Question: I created a bar chart of 10 football clubs with highest and 10 with the lowest FIFA ratings.
I plotted both on the same figure this way:
'''
grouped_top=df.groupby("club_name")["overall"].mean().reset_index().sort_values("overall",ascending=False).head(10)
grouped_bottom=df.groupby("club_name")["overall"].mean().reset_index().sort_values("overall",ascending=False).tail(10)
unioned=pd.concat([grouped_top,grouped_bottom])
unioned.plot(kind="bar",x="club_name",y="overall",xlabel="",figsize=(15,5))
plt.show()
'''
The result is this:

But I want to top 10 and bottom 10 columns to have different colors. For example first 10 columns to be red and last 10 blue color. Also I want my chart to have a legend that explains which color corresponds to which.
I hope there is a way of doing this.
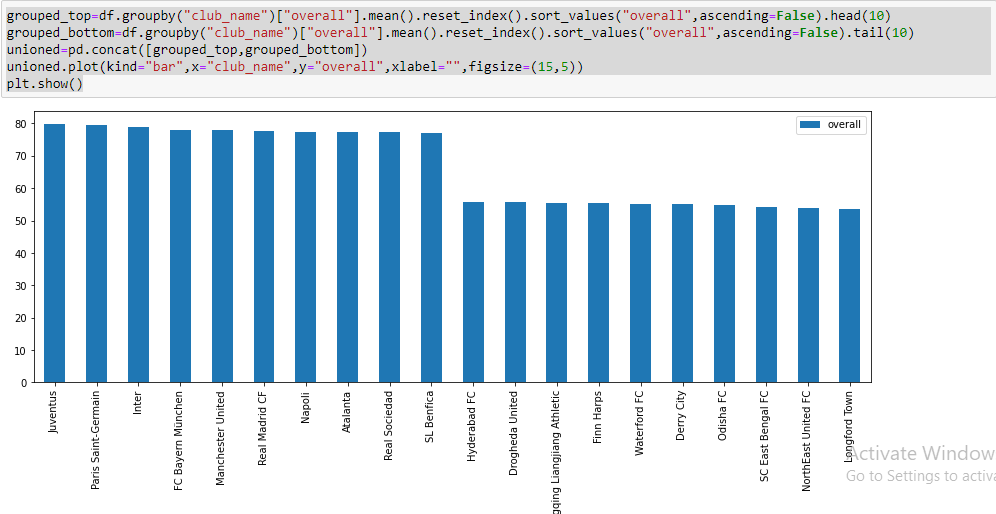
Answer: You can iterate over the bars and use <URL> to update the color manually.
'''
import matplotlib
import matplotlib.pyplot as plt
ax = unioned.plot(kind="bar", x="club_name", y="overall", xlabel="", figsize=(15,5))
# Highest ratings
for i in range(0, 10):
ax.get_children()[i].set_color("red")
# Lowest ratings
for i in range(10, 20):
ax.get_children()[i].set_color("blue")
legends = [
matplotlib.patches.Patch(color="red", label="Highest ratings"),
matplotlib.patches.Patch(color="blue", label="Lowest ratings"),
]
ax.legend(handles=legends, prop={"size": 20})
plt.show()
'''